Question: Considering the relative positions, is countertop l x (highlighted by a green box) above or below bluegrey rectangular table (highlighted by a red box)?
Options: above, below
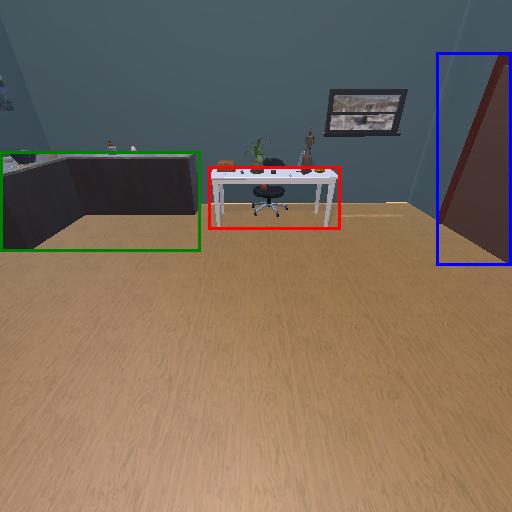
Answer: above